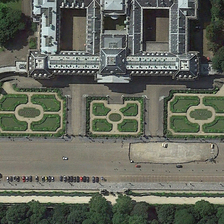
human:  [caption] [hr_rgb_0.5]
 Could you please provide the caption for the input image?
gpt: a rectangle square is between a road and a building .

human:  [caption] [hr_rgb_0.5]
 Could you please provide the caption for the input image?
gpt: a rectangle square is between a road and a building .

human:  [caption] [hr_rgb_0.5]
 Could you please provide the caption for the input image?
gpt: a rectangle square is between a road and a building .

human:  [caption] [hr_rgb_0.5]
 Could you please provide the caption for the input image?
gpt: a rectangle square is between a road and a building .

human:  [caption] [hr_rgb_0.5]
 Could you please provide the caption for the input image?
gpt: a rectangle square is between a road and a building .